Chest X-ray:
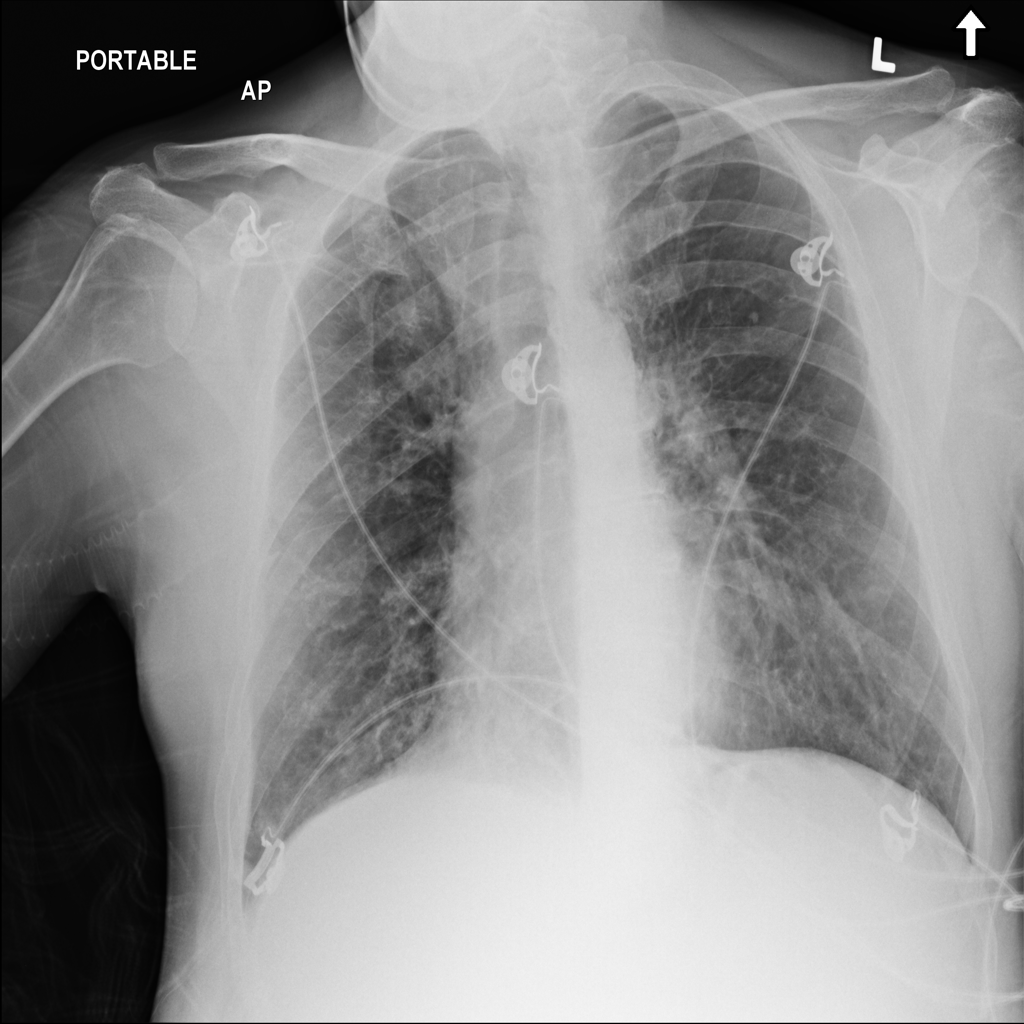
Findings: Fibrosis, Emphysema
No abnormal finding: no